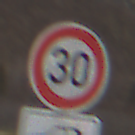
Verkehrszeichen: Geschwindigkeit30
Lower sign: HinweisDurchSinnbild14
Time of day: MorningAfternoon
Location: Outdoor (Nature)
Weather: PartlyCloudy
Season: NotSpecified
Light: Natural